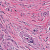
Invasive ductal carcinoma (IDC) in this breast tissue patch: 0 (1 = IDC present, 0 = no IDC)